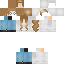
A male human skin with medium skin, wearing brown long hair dressed in a blue hoodie and black pants, featuring a closed mouth.